Question: I need to smooth my "chart builder" programmically in javascript. Excel variant of doing it is pretty good but I have no suggestion of what algorithm used. I try to get VBA code of doing it by writing macros but all I have got is (expected) 'ActiveChart.SeriesCollection(1).Smooth = True'
Is anybody know what algorithm does Microsoft Excel use to smooth chart or the way of looking its code?

for those who find this question and have the same problem i can recommend this <URL> with javascript source code
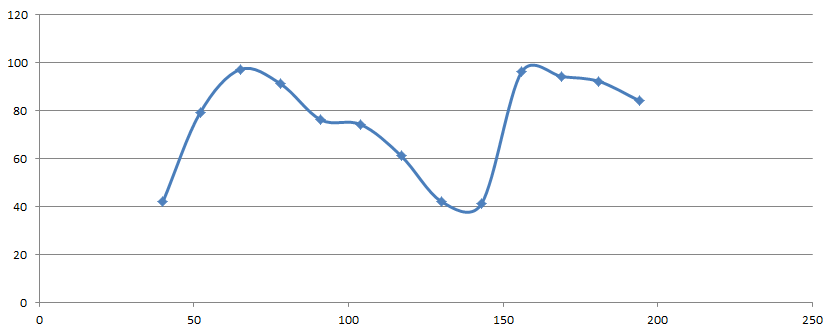
Answer: are used to do this:
<URL>
I'm not sure if Excel uses exactly this but are often used for this kind of 'join the dots' problem. Essentially you fit a set of cubic polynomials (i.e. a set of cubic equations) through the points. Each cubic is used for one or two regions bounded by two or three points. The cubics are defined by preserving not only the value but the at each point where one cubic finishes and the next one starts. Quite often the second derivative is set to zero which gives you another boundary condition and better smoothness.